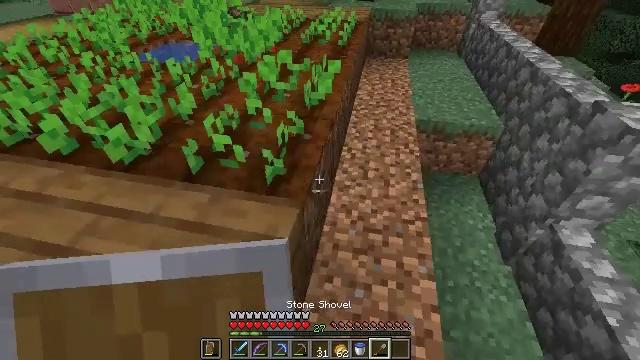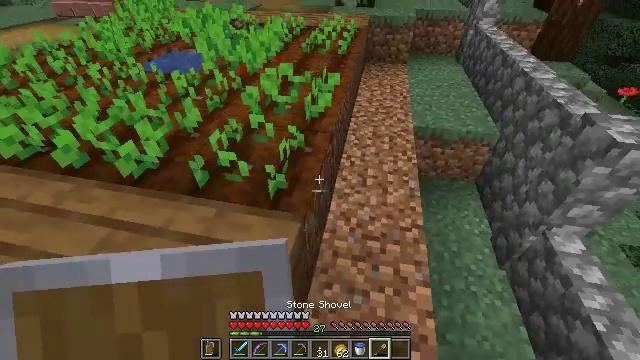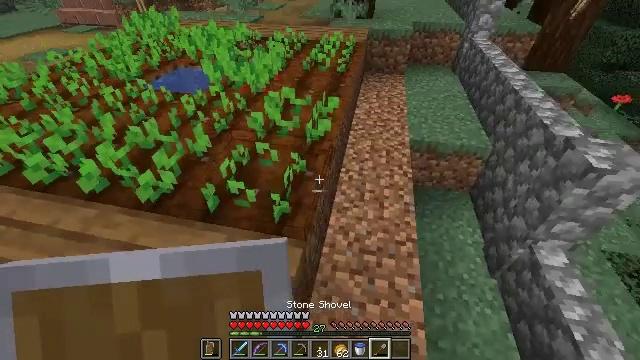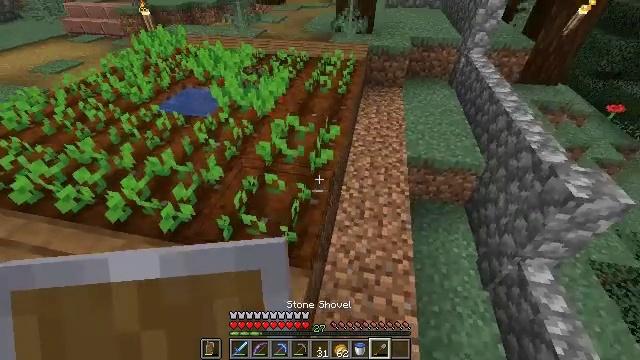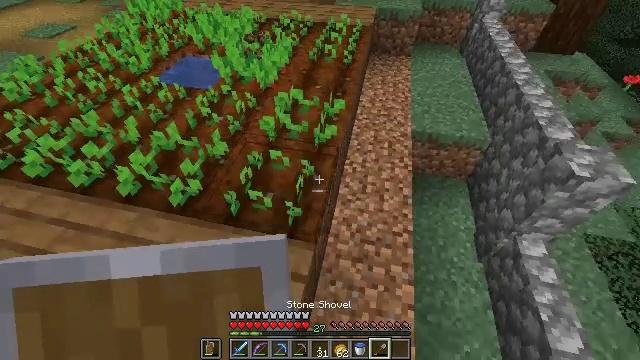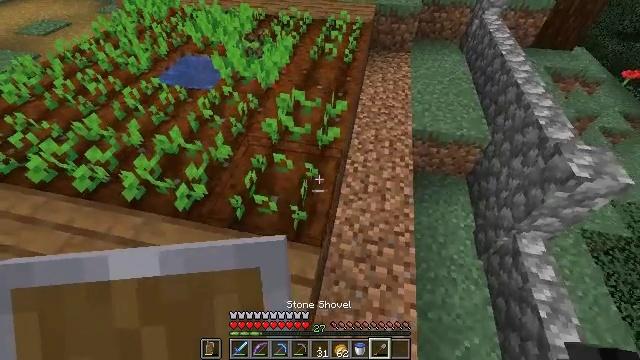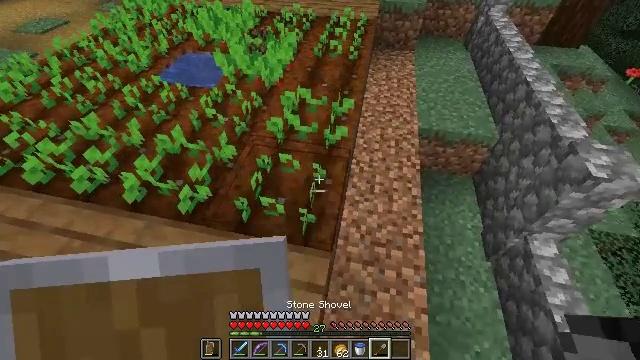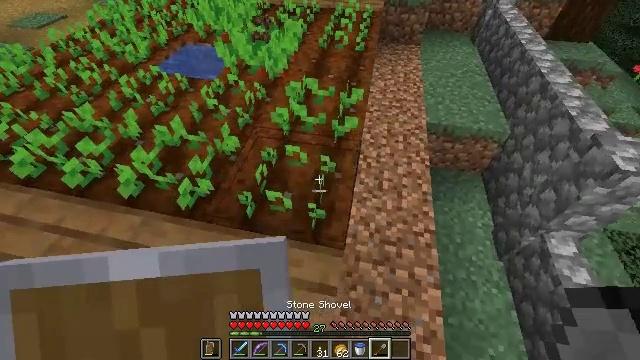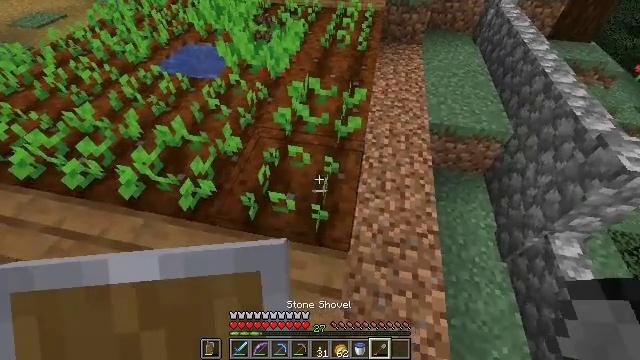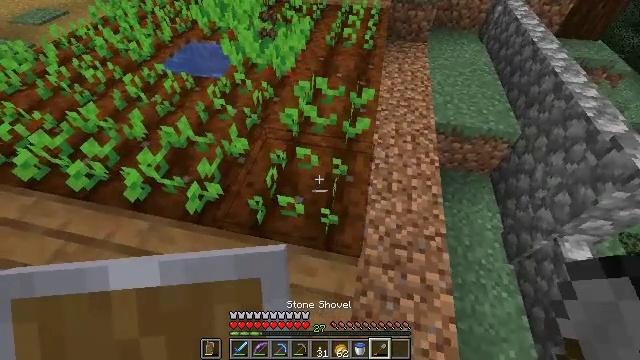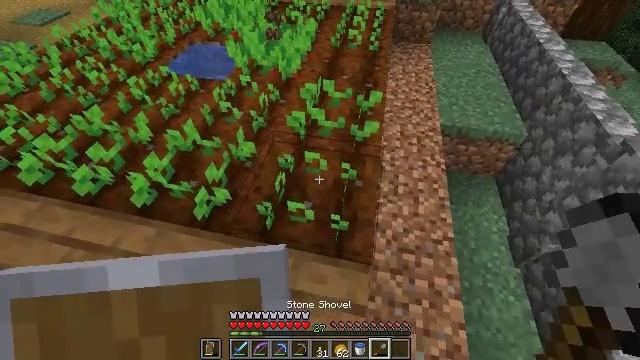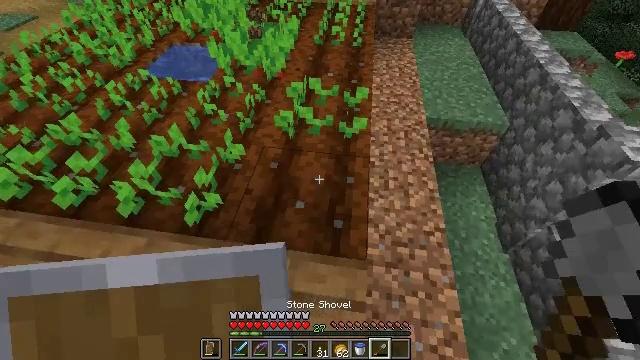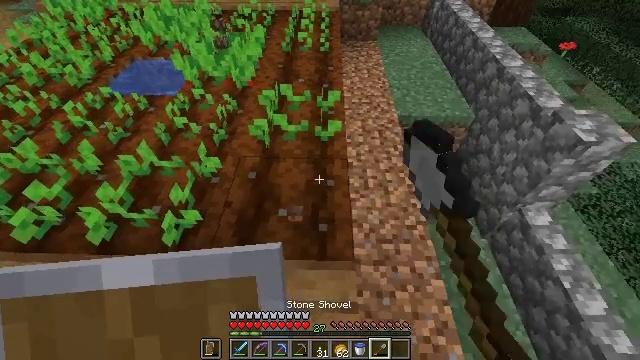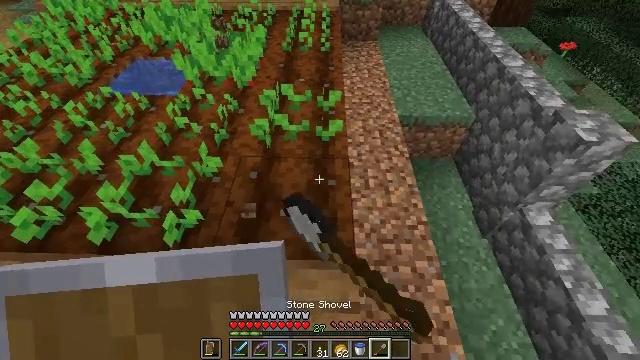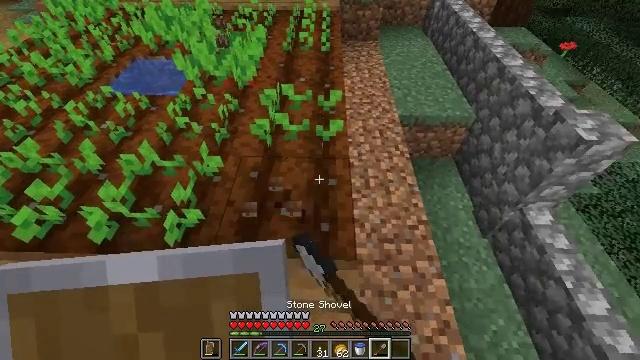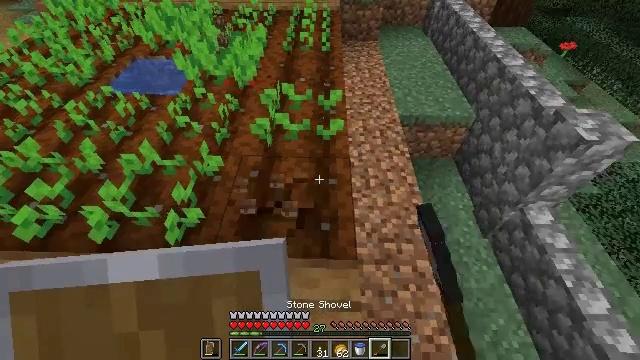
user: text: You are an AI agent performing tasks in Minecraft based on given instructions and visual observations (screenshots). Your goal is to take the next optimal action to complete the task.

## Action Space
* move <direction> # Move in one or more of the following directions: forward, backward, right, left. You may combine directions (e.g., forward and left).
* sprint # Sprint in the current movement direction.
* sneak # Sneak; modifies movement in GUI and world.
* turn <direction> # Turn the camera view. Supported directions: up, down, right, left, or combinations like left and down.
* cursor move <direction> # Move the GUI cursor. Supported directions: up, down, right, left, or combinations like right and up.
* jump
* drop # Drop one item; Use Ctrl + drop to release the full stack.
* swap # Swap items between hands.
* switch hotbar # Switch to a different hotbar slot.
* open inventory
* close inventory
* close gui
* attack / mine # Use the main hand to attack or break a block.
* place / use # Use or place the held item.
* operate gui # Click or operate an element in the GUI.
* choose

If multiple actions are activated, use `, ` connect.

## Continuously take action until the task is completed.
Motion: motion action
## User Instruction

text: Mine beetroots from the garden.
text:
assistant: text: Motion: move forward and move left, jump
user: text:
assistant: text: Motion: move forward and move left, jump
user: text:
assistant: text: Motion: move forward and move left, jump
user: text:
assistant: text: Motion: move forward and move left, turn down, jump
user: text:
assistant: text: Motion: move forward and move left, turn down
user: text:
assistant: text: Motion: move forward and move left
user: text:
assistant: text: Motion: move left
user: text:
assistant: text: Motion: no_op
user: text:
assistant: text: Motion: no_op
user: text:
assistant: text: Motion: no_op
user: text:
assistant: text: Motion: turn right, attack / mine
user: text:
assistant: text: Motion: turn right and up, attack / mine
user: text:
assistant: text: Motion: attack / mine
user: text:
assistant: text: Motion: attack / mine
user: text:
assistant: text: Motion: attack / mine
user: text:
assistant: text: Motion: attack / mine
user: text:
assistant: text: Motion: attack / mine